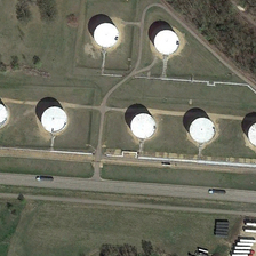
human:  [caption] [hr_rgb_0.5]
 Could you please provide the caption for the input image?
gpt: there are seven white columnar tanks near a road with two tracks .

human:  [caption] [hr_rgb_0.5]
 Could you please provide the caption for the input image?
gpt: Seven tanks stood beside the straight road where two trucks were driving.

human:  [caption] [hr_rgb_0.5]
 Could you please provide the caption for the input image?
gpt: Seven identical cylindrical trays were placed on the grass between the forest and the road.

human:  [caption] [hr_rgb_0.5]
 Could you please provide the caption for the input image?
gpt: Seven identical cylindrical tanks were placed on the grass between the forest and the road.

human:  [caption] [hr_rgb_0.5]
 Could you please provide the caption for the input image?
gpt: Seven pallets stood beside the straight road where two trucks were driving.